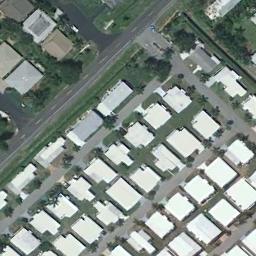
Label: residential